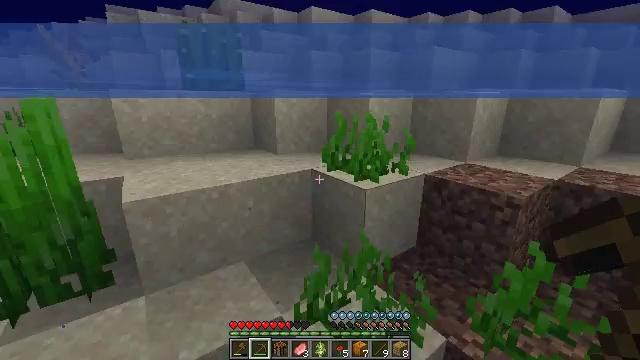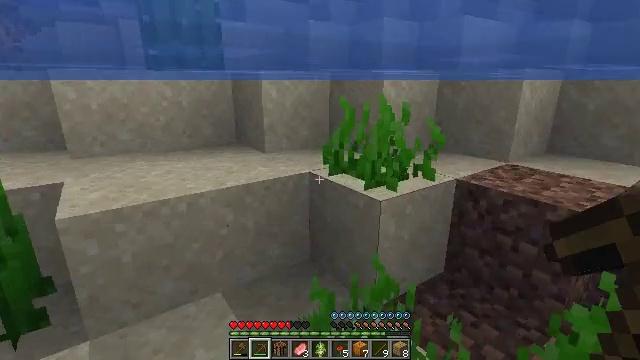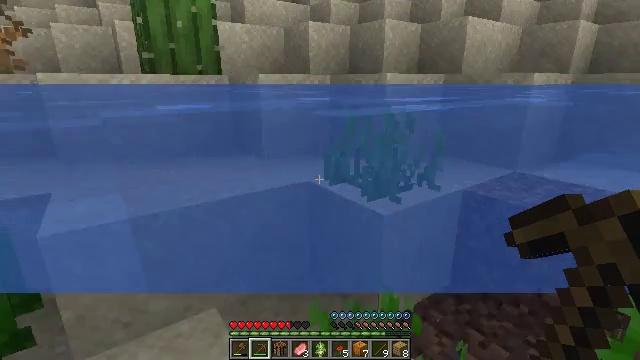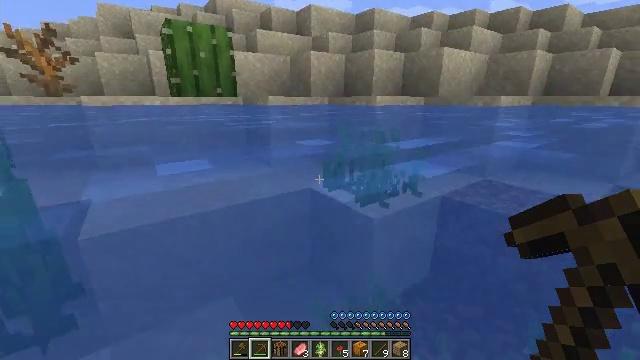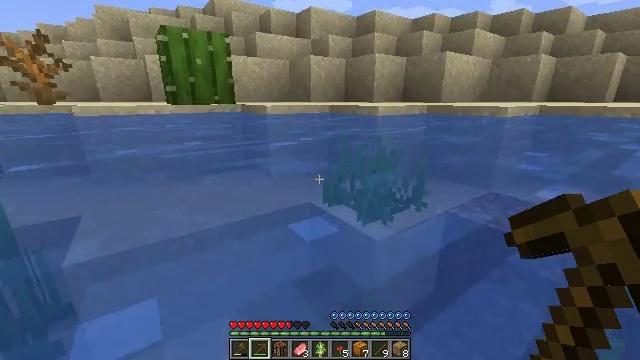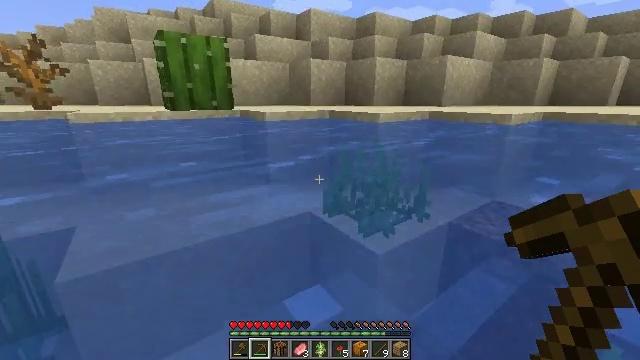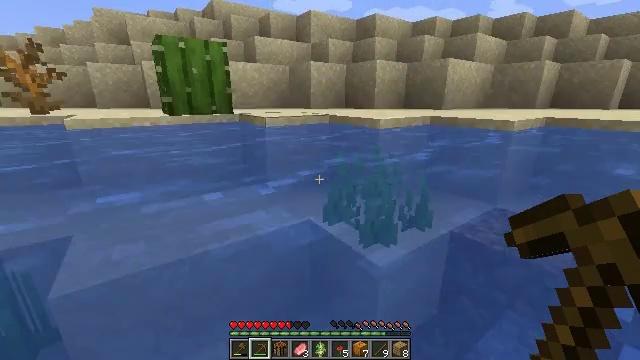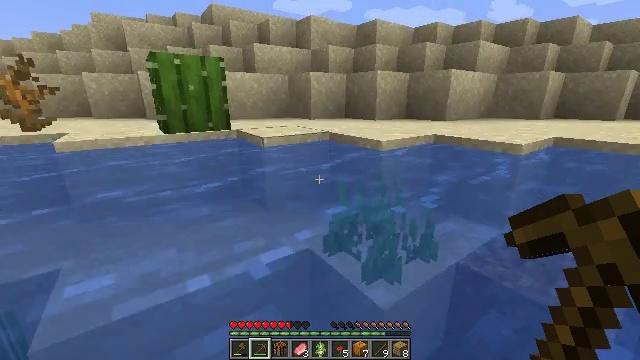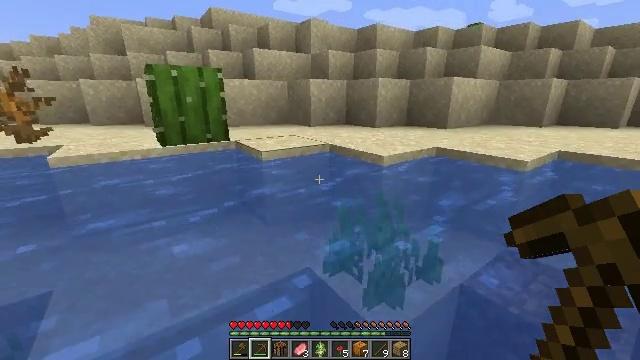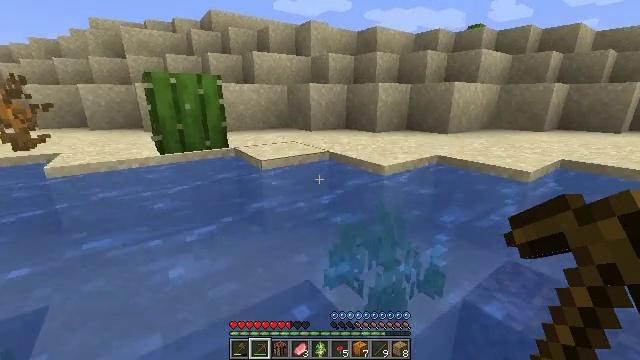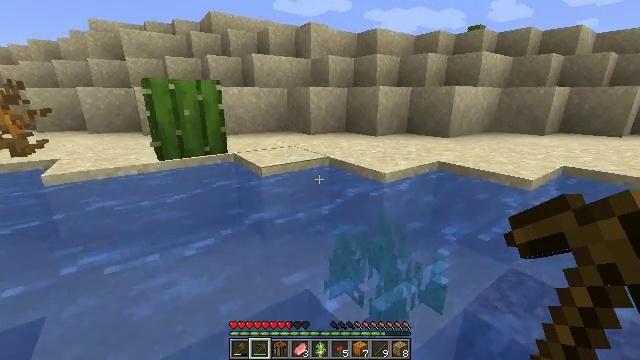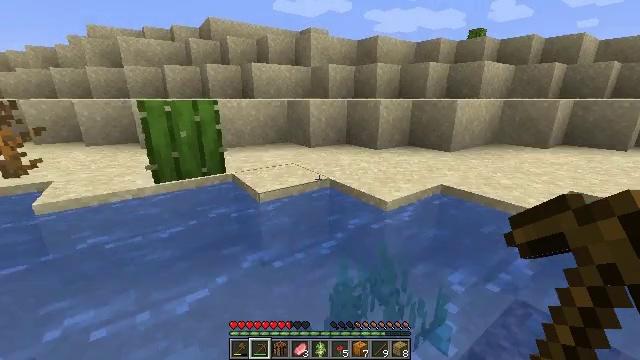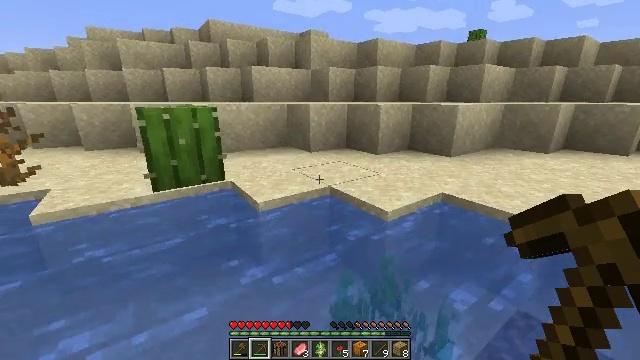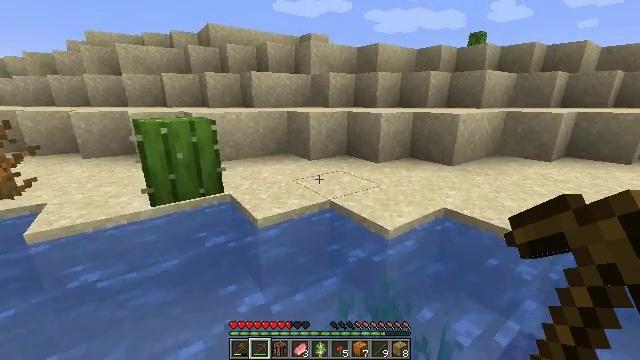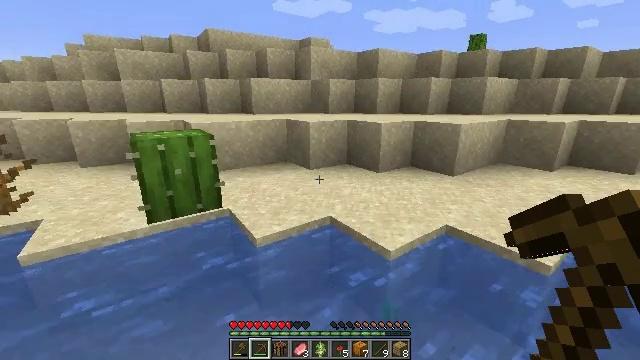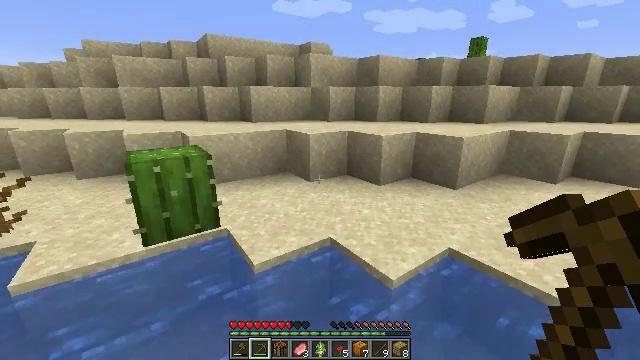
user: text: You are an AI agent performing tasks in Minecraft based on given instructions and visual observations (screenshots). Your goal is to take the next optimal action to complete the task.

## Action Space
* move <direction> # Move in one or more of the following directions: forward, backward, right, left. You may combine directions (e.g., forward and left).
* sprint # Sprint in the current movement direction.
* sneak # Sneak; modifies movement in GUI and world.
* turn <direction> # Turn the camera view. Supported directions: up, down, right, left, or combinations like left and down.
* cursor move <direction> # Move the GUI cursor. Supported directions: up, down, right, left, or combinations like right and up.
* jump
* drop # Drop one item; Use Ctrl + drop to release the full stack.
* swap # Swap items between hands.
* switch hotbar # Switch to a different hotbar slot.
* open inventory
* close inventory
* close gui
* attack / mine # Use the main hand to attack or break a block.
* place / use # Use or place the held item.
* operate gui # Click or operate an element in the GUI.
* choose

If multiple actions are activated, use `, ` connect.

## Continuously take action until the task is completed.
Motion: motion action
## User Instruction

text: Break the dead bush for sticks.
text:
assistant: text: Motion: move forward, jump
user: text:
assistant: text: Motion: move forward, jump
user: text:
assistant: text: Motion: move forward, jump
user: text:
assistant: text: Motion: move forward, jump
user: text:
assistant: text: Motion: move forward, jump
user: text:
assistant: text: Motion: move forward, jump
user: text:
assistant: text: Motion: move forward, jump
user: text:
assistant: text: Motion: move forward, jump
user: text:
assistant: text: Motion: move forward, jump
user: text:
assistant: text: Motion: move forward, jump
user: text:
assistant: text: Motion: move forward, jump
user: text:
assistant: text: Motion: move forward, jump
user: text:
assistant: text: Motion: move forward, jump
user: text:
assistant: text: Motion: move forward, jump
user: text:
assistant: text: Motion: move forward, jump
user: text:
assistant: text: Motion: move forward, jump
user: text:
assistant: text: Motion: move forward, jump
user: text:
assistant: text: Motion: move forward
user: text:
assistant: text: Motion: move forward
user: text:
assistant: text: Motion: move forward
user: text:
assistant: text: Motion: move forward
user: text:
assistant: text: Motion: move forward
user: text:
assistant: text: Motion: move forward, jump
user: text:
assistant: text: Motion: move forward, jump
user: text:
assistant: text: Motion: move forward, jump
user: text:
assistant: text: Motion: move forward, jump
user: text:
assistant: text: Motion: move forward, jump
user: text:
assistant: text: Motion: move forward, jump
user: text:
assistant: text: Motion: move forward, jump
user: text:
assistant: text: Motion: move forward, jump